Chest X-ray:
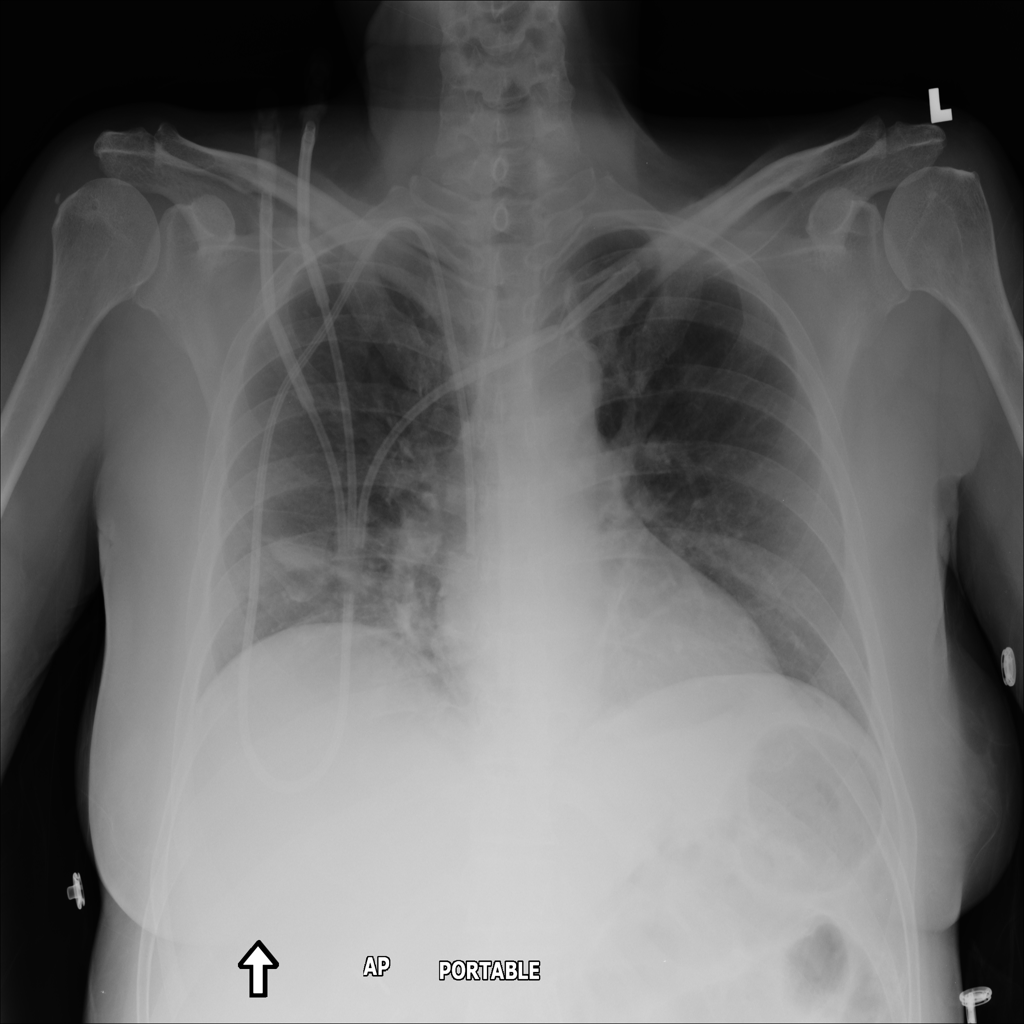
Findings: Atelectasis
No abnormal finding: no